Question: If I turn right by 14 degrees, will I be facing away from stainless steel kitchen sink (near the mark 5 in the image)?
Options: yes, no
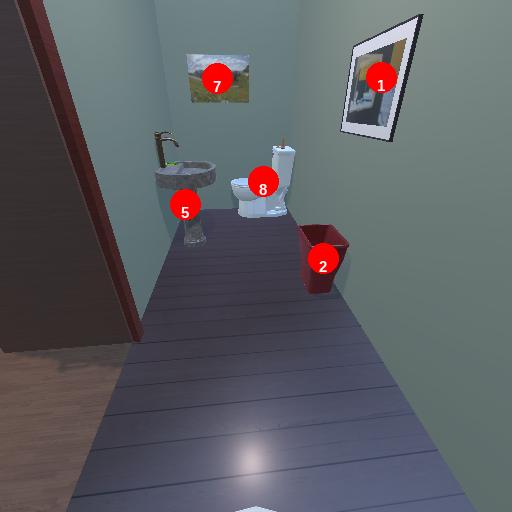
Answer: yes